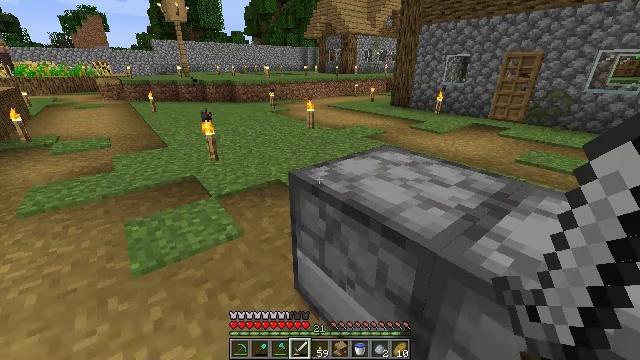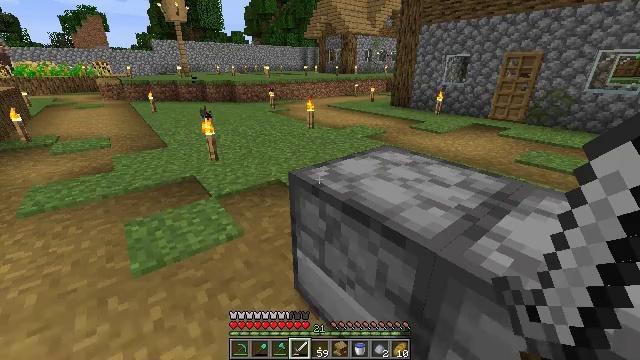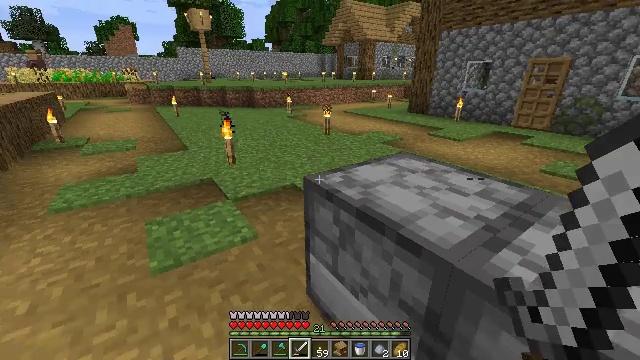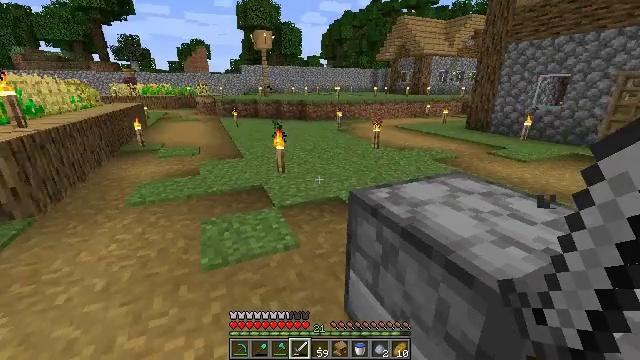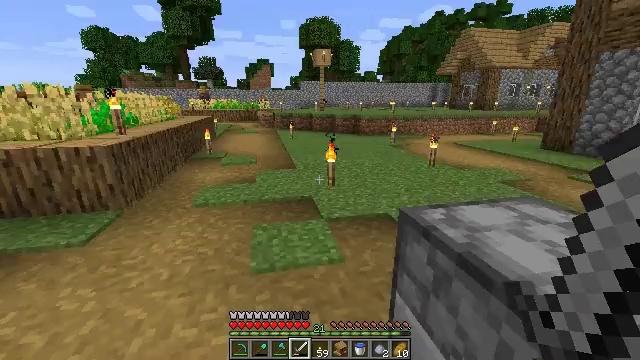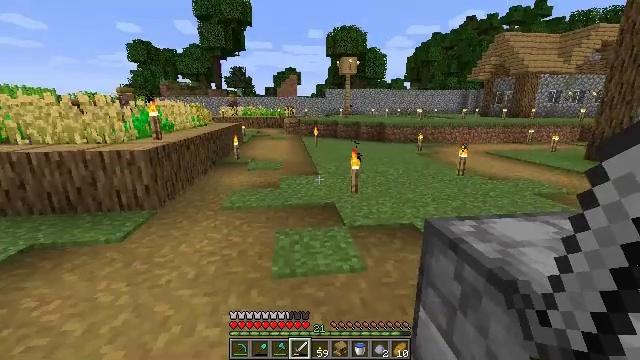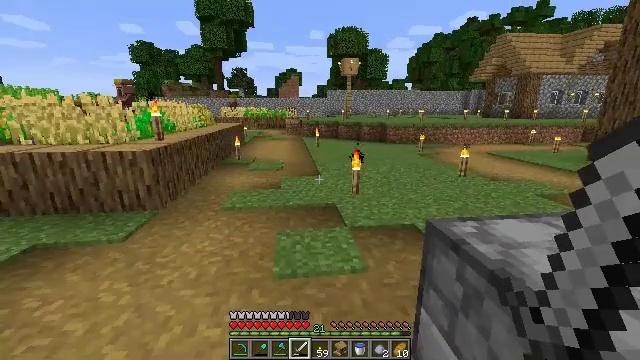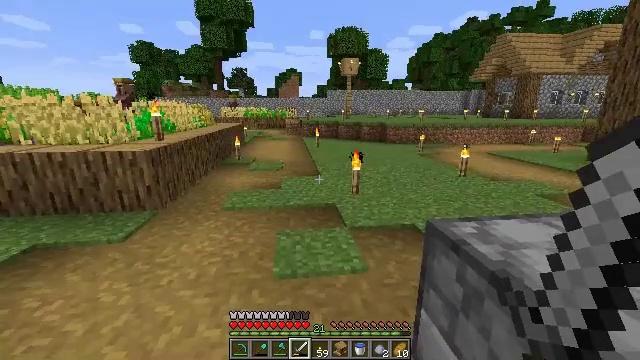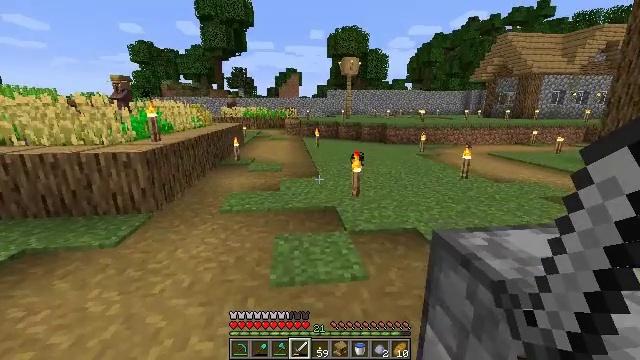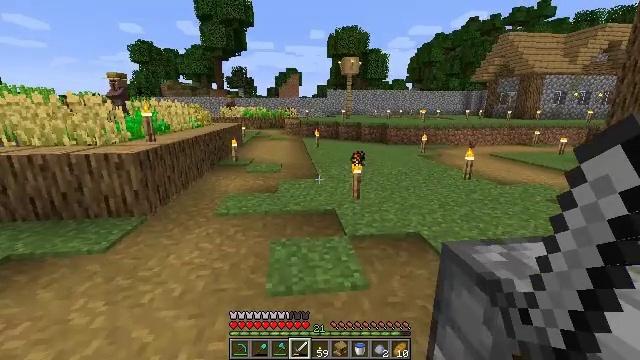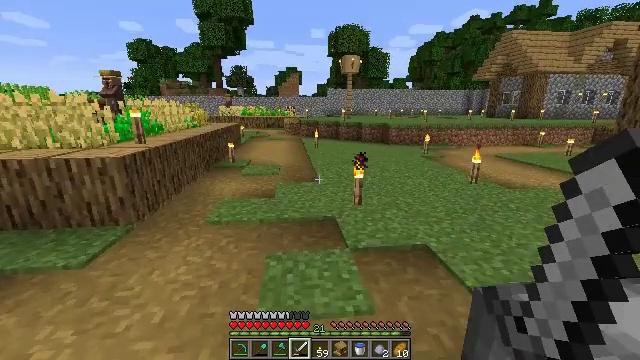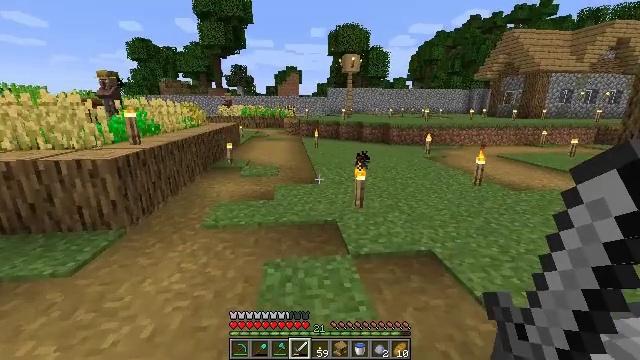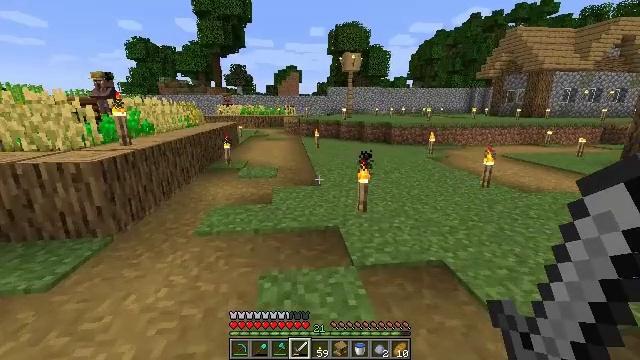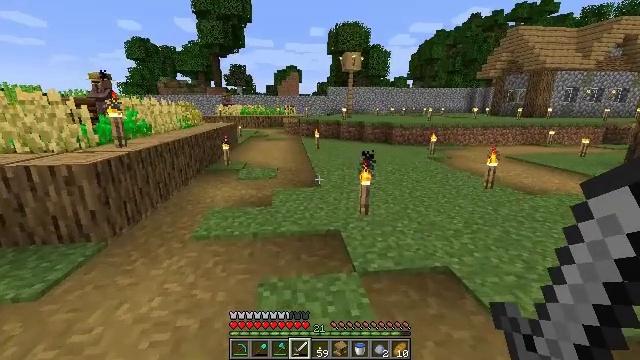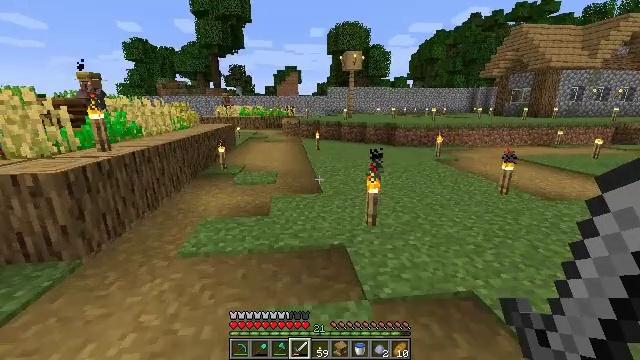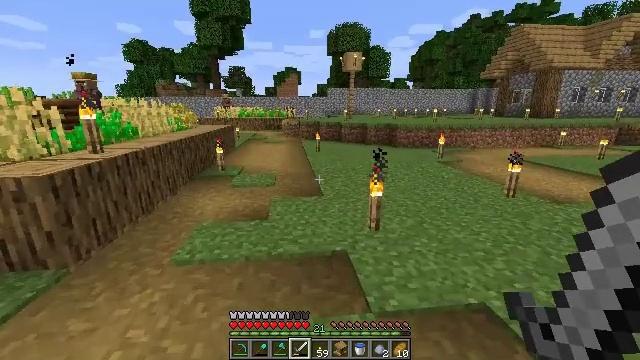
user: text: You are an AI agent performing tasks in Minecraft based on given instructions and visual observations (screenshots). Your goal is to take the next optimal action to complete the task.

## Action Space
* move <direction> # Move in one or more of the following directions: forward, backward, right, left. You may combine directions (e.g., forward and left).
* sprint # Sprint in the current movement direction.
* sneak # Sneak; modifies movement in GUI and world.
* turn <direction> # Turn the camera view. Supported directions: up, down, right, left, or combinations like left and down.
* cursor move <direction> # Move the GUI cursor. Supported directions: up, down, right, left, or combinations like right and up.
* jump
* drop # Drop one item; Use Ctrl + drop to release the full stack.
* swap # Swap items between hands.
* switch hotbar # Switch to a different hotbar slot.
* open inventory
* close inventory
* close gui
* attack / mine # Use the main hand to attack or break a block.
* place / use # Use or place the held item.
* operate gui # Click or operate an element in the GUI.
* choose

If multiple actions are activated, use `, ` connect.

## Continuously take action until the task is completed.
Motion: motion action
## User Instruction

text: Gather sugar cane for crafting.
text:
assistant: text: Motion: no_op
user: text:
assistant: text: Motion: turn left and up
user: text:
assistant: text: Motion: turn left and up
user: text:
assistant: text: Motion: turn left and up
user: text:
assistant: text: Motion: turn left and up
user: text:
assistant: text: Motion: no_op
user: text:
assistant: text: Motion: move forward
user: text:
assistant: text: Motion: move forward
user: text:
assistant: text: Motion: move forward
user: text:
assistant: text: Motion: move forward
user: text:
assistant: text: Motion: move forward
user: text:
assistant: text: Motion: move forward
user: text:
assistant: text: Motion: move forward
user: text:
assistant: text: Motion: move forward
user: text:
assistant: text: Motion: move forward
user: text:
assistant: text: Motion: move forward
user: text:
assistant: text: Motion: move forward, turn right
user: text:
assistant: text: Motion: move forward, turn right and up
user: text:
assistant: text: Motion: move forward, turn right and up
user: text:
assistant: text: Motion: move forward, turn right
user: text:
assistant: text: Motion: move forward, turn right
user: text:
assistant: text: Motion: move forward, turn right
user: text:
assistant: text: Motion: move forward
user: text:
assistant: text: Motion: move forward, sprint
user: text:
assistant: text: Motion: move forward, sprint
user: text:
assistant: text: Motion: move forward, sprint
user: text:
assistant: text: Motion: move forward, sprint
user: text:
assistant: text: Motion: move forward, sprint, turn right
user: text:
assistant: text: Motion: move forward, sprint, turn right
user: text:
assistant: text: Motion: move forward, sprint, turn right